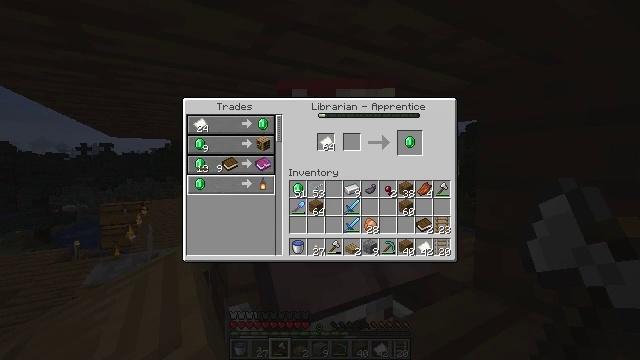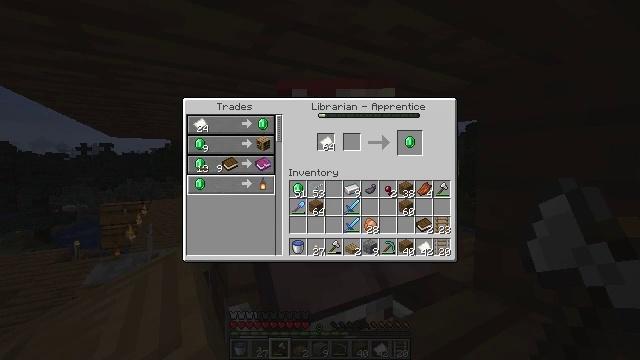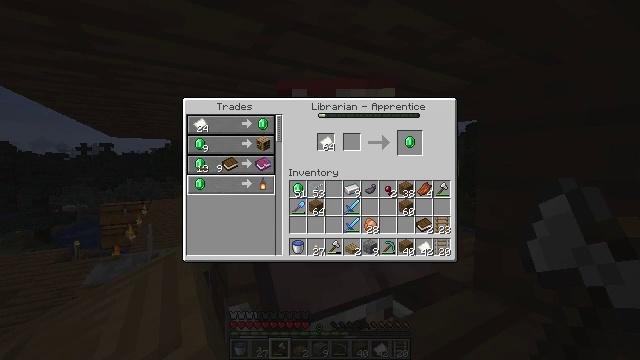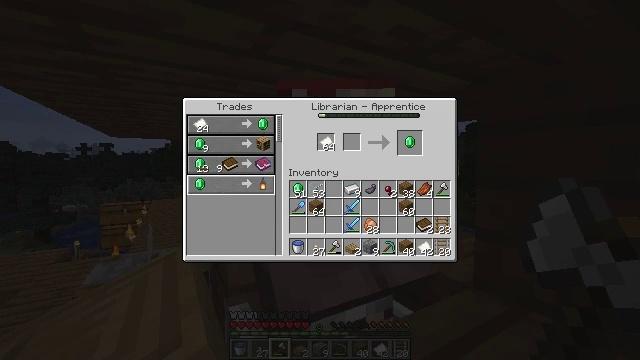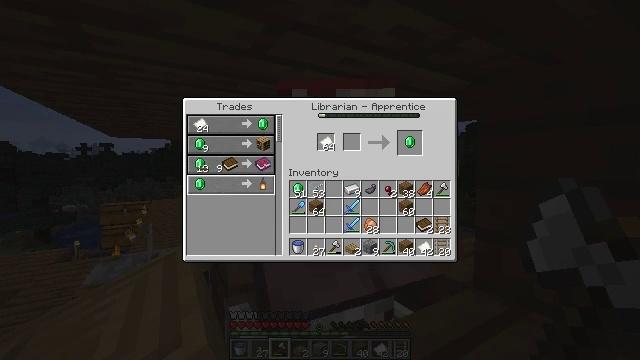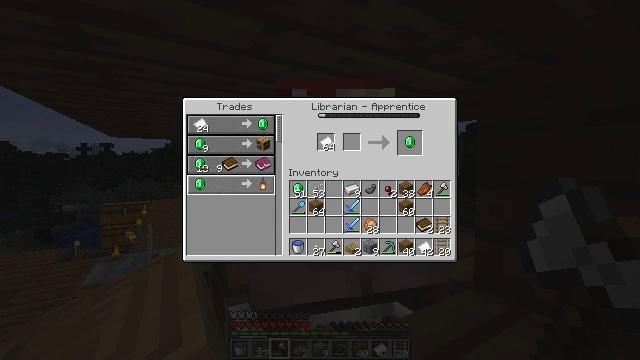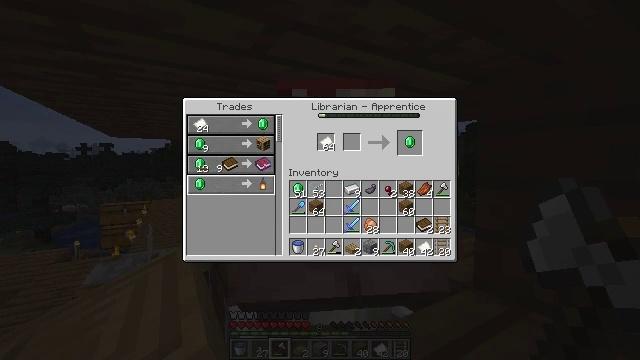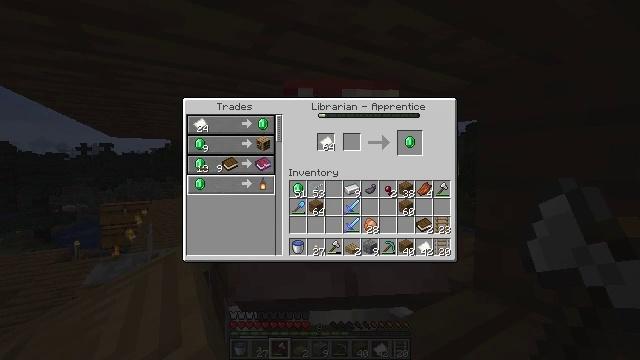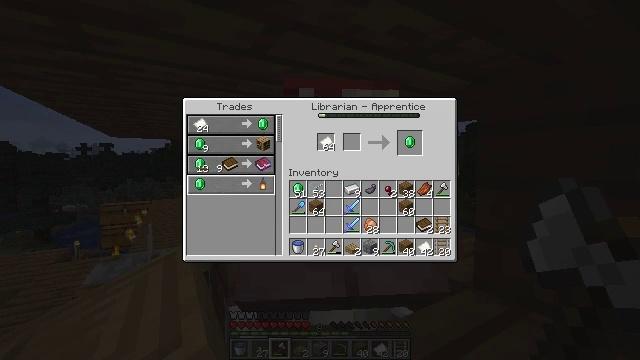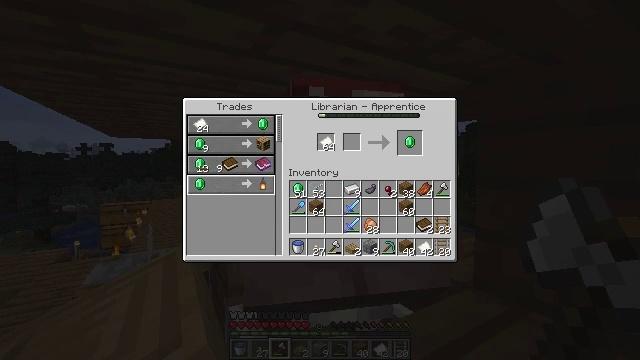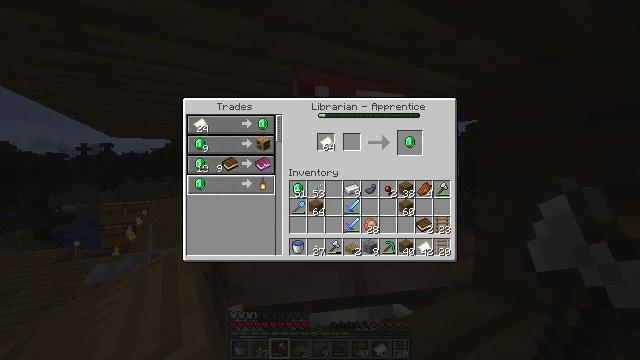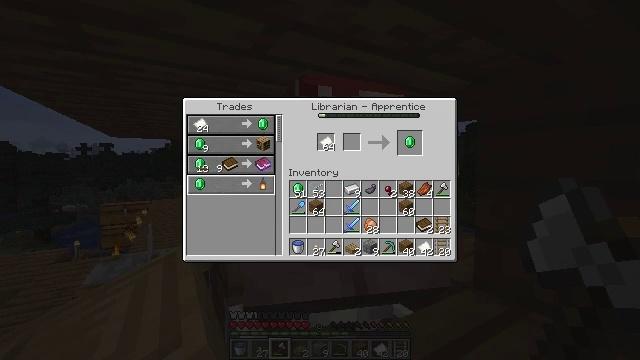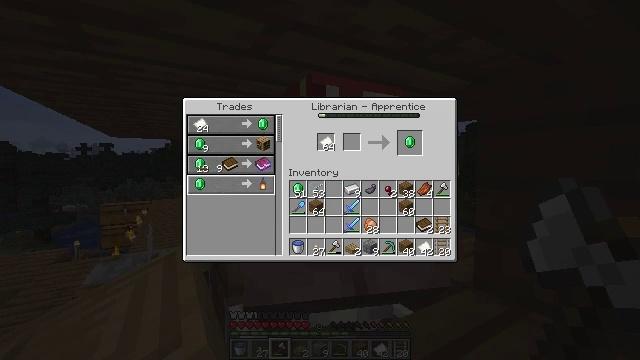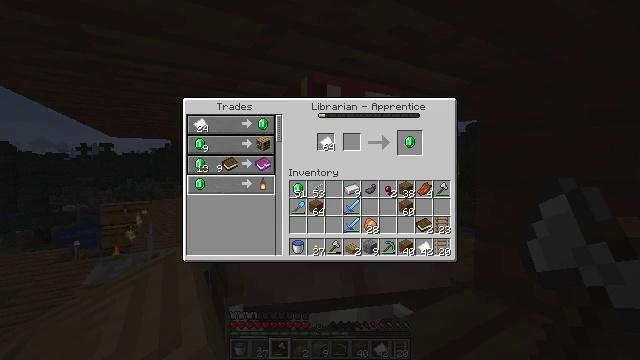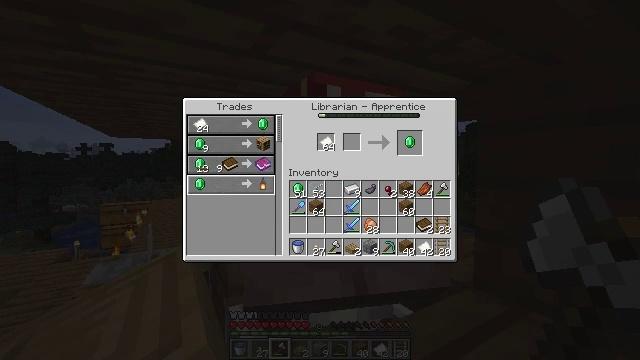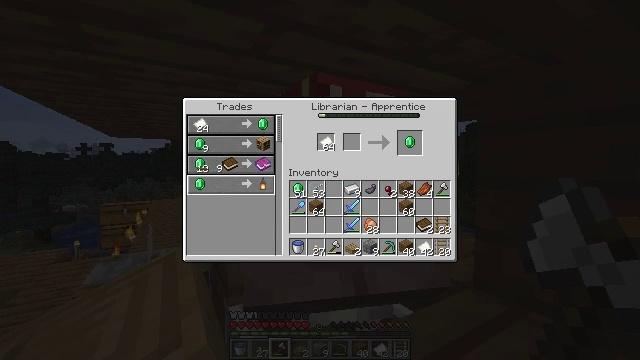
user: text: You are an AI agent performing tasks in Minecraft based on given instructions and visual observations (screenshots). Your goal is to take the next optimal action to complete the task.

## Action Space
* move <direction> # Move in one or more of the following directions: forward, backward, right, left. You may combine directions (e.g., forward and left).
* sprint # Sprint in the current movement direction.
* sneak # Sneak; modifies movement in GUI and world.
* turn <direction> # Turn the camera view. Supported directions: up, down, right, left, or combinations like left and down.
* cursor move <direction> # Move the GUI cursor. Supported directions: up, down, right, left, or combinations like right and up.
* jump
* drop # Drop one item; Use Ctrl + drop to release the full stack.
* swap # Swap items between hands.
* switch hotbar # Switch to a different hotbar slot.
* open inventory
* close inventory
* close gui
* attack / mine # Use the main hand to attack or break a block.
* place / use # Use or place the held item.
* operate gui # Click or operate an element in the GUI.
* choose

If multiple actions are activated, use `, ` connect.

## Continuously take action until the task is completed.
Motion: motion action
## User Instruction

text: Craft a lantern.
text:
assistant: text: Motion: no_op
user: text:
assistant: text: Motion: no_op
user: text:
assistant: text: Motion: no_op
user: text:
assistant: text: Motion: no_op
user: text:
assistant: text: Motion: no_op
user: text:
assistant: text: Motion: no_op
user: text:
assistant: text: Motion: no_op
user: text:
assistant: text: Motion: no_op
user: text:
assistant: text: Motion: no_op
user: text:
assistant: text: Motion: no_op
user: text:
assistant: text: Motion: no_op
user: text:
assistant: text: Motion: no_op
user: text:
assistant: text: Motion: no_op
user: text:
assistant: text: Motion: no_op
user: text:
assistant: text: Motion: no_op
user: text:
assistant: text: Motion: no_op
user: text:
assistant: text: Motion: no_op
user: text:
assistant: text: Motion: no_op
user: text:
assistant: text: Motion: no_op
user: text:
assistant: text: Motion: no_op
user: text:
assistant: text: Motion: no_op
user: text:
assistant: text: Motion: no_op
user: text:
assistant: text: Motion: no_op
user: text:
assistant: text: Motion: no_op
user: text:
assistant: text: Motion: no_op
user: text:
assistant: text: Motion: no_op
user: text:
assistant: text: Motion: no_op
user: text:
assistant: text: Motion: no_op
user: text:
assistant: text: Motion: no_op
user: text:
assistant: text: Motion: no_op